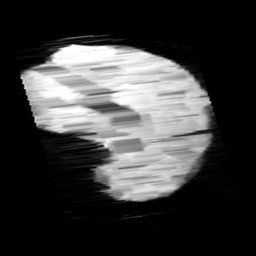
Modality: minIP
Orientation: sagittal
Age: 11
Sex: male
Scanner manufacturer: siemens
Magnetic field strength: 3 T
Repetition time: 0.027 s
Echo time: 0.02 s